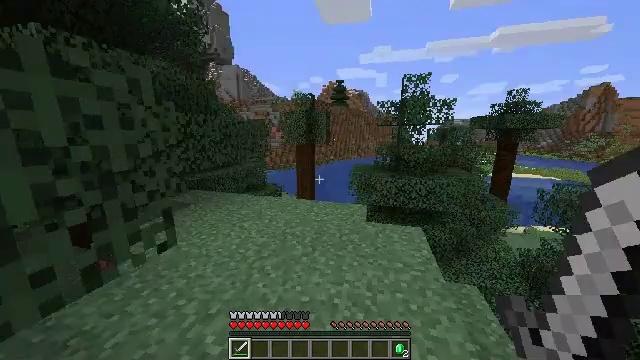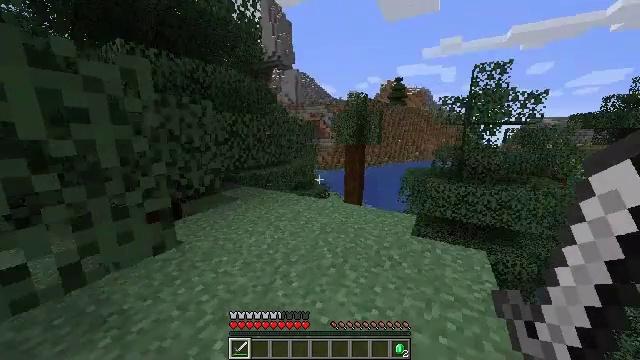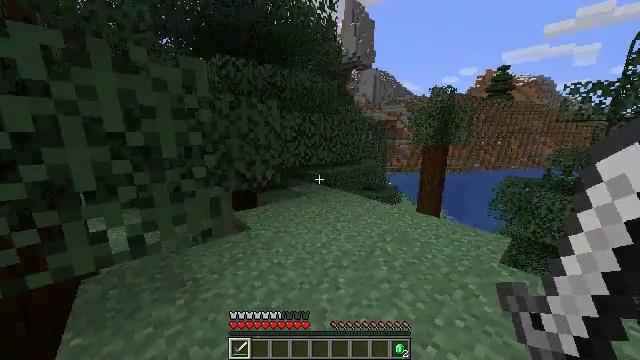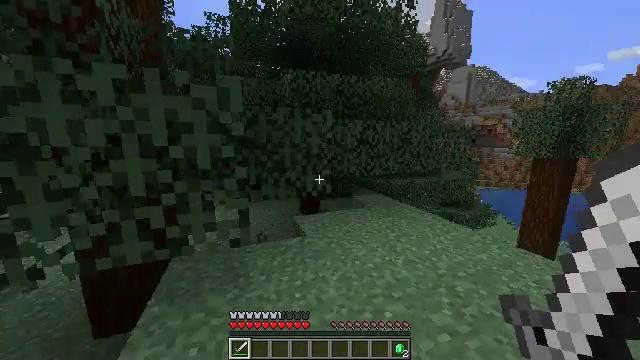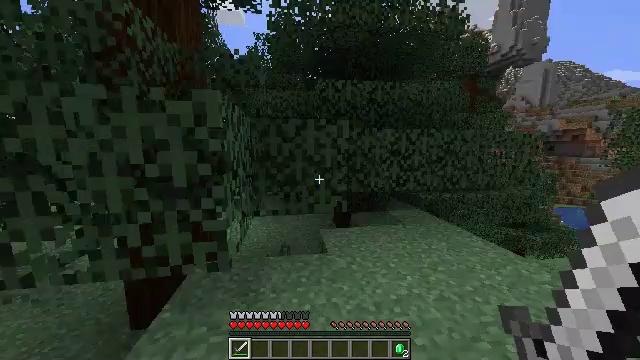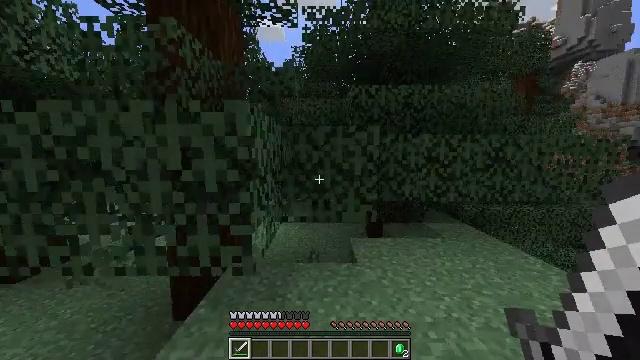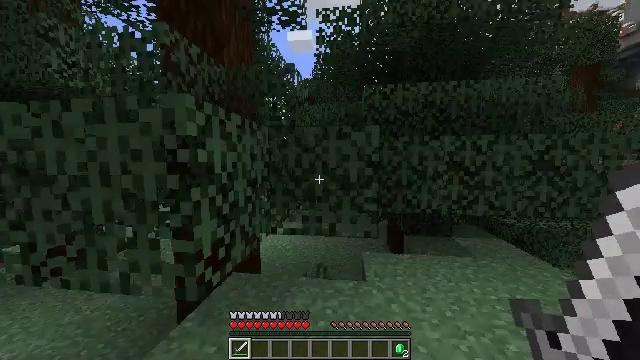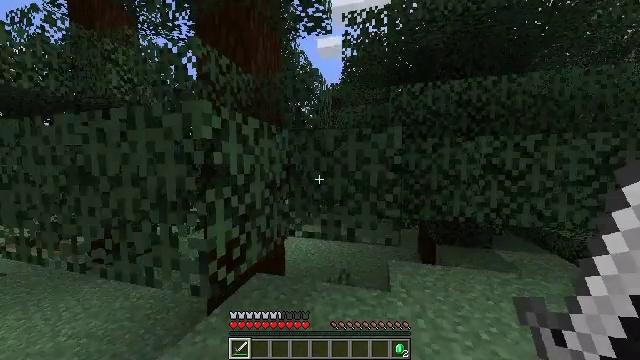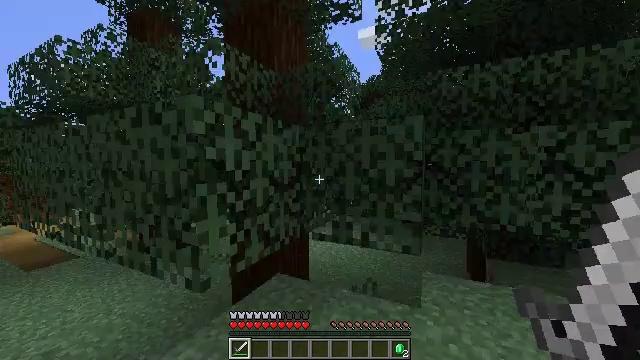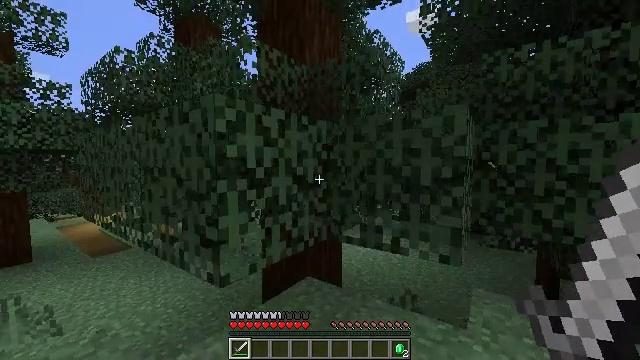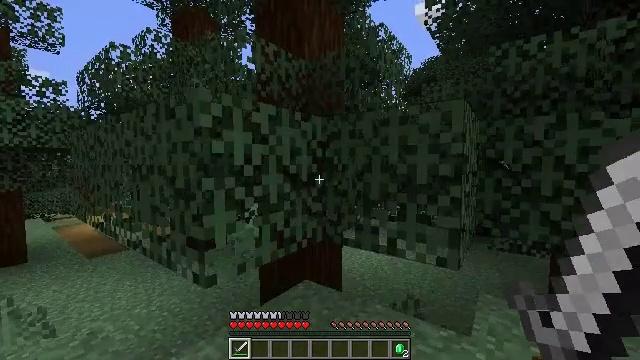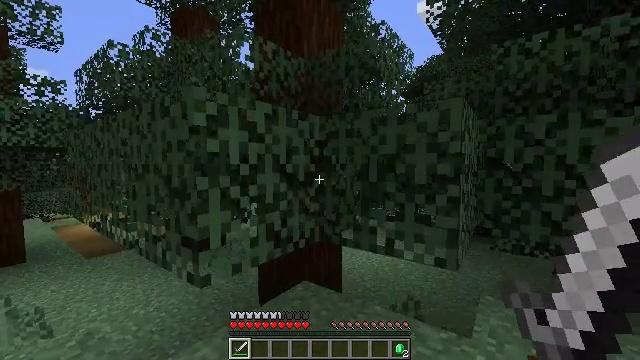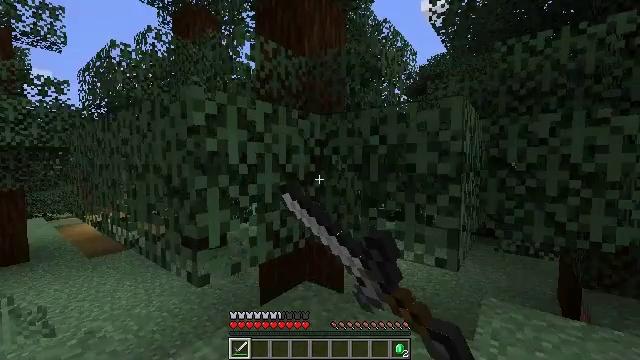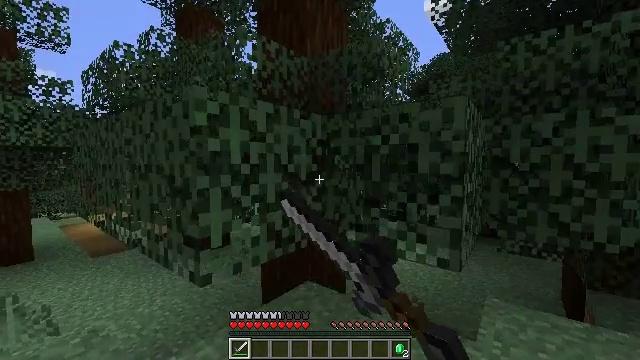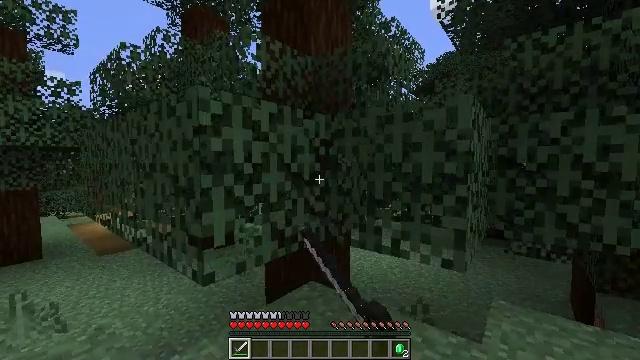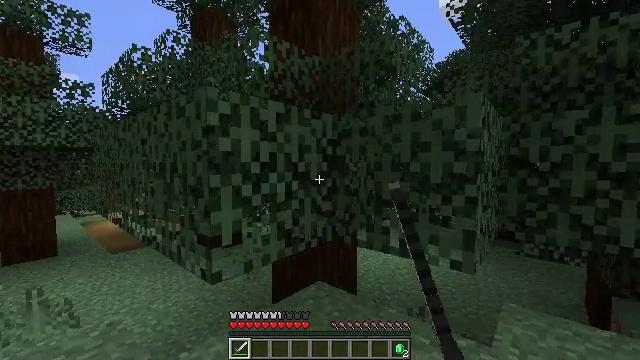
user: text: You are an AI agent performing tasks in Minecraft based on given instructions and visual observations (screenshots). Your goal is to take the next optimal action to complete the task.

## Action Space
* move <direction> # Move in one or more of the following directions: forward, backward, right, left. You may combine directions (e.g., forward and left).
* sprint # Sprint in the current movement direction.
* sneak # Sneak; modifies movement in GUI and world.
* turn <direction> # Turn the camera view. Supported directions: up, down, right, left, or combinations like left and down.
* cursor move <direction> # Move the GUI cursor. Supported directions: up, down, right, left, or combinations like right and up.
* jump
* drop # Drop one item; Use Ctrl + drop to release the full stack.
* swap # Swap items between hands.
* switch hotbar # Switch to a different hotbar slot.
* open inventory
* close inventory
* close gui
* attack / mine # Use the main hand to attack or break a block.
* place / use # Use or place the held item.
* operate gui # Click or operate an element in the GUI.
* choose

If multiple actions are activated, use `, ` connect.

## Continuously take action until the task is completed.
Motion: motion action
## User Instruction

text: Collect spruce leaves for landscaping.
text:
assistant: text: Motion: move forward and move right, turn left
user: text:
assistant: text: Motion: move forward and move right, turn left
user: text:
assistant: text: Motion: move forward and move right, turn left and up
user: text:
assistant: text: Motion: move forward and move right, turn left and up
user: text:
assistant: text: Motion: move forward and move right, turn left and up
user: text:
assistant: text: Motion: move forward and move right, turn left and up
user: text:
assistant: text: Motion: move right, turn left and up
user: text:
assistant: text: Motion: turn left
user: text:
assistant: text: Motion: turn left
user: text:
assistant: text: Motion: turn left
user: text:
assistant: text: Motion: attack / mine
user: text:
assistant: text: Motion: attack / mine
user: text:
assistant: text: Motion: attack / mine
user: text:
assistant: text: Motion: turn left, attack / mine
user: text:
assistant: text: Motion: turn left, attack / mine
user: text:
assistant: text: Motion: turn left, attack / mine
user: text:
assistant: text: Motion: turn left, attack / mine
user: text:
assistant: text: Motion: turn left, attack / mine
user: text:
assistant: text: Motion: attack / mine
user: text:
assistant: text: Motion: attack / mine
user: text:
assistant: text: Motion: attack / mine
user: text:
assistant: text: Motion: attack / mine
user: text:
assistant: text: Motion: attack / mine
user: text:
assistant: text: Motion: attack / mine
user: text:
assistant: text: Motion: attack / mine
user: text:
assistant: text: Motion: attack / mine
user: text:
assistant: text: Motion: move right, attack / mine
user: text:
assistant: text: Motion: move right, turn right, attack / mine
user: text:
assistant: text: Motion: move right, turn right and up, attack / mine
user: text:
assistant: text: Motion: turn right, attack / mine